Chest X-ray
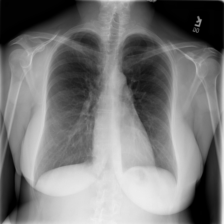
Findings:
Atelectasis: negative
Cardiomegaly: negative
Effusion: negative
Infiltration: positive
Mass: negative
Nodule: negative
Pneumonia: negative
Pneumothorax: negative
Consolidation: negative
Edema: negative
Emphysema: negative
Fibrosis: negative
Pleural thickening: negative
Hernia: negative